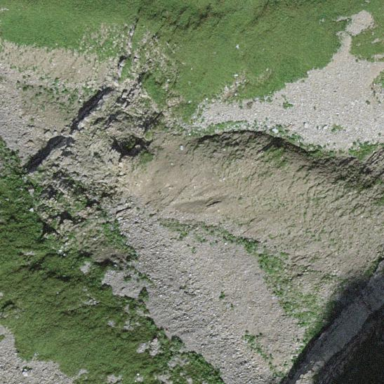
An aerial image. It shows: Scree landscape.